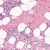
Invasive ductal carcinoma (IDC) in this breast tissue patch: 0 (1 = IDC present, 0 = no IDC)